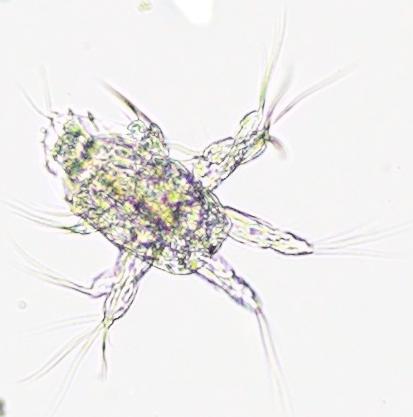
Label: Zooplankton